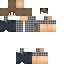
A male human skin with medium skin, wearing brown long hair dressed in a blue hoodie and black pants, featuring a closed mouth.